五年级 · 立体几何学
求下列图形的表面积和体积。

(1)

(2)

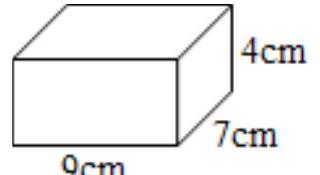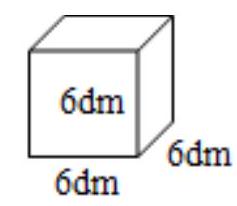
答案: 解（1）表面积: $254 \mathrm{~cm}^{2}$, 体积: $252 \mathrm{~cm}^{3}$;

（2）表面积: $216 \mathrm{dm}^{2}$, 体积: $216 \mathrm{dm}^{3}$

【分析】（1）根据长方体的表面积 $=（$ 长 $\times$ 宽 + 长 $\times$ 高 + 宽 $\times$ 高） $\times 2$, 长方体的体积 $=$ 长 $\times$ 宽 $\times$ 高, 把数据代入公式解答。

(2) 根据正方体的表面积 $=$ 棱长 $\times$ 棱长 $\times 6$, 正方体的体积 $=$ 棱长 $\times$ 棱长 $\times$ 棱长, 把数据代入公式解答。

【详解】（1） $(9 \times 7+9 \times 4+7 \times 4) \times 2$

$=(63+36+28) \times 2$

$=127 \times 2$

$=254\left(\mathrm{~cm}^{2}\right)$

$9 \times 7 \times 4$
$=63 \times 4$

$=252\left(\mathrm{~cm}^{3}\right)$

(2) $6 \times 6 \times 6$

$=36 \times 6$

$=216\left(\mathrm{dm}^{2}\right)$

$6 \times 6 \times 6$

$=36 \times 6$

$=216\left(\mathrm{dm}^{3}\right)$